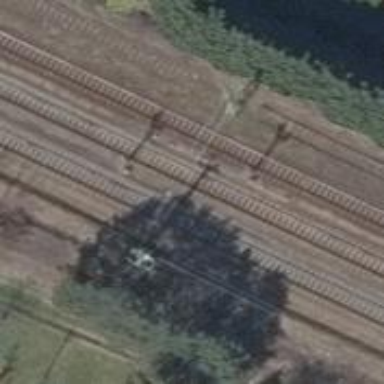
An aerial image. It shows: Railway signal.